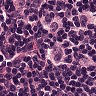
Metastatic tissue present: yes